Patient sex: M
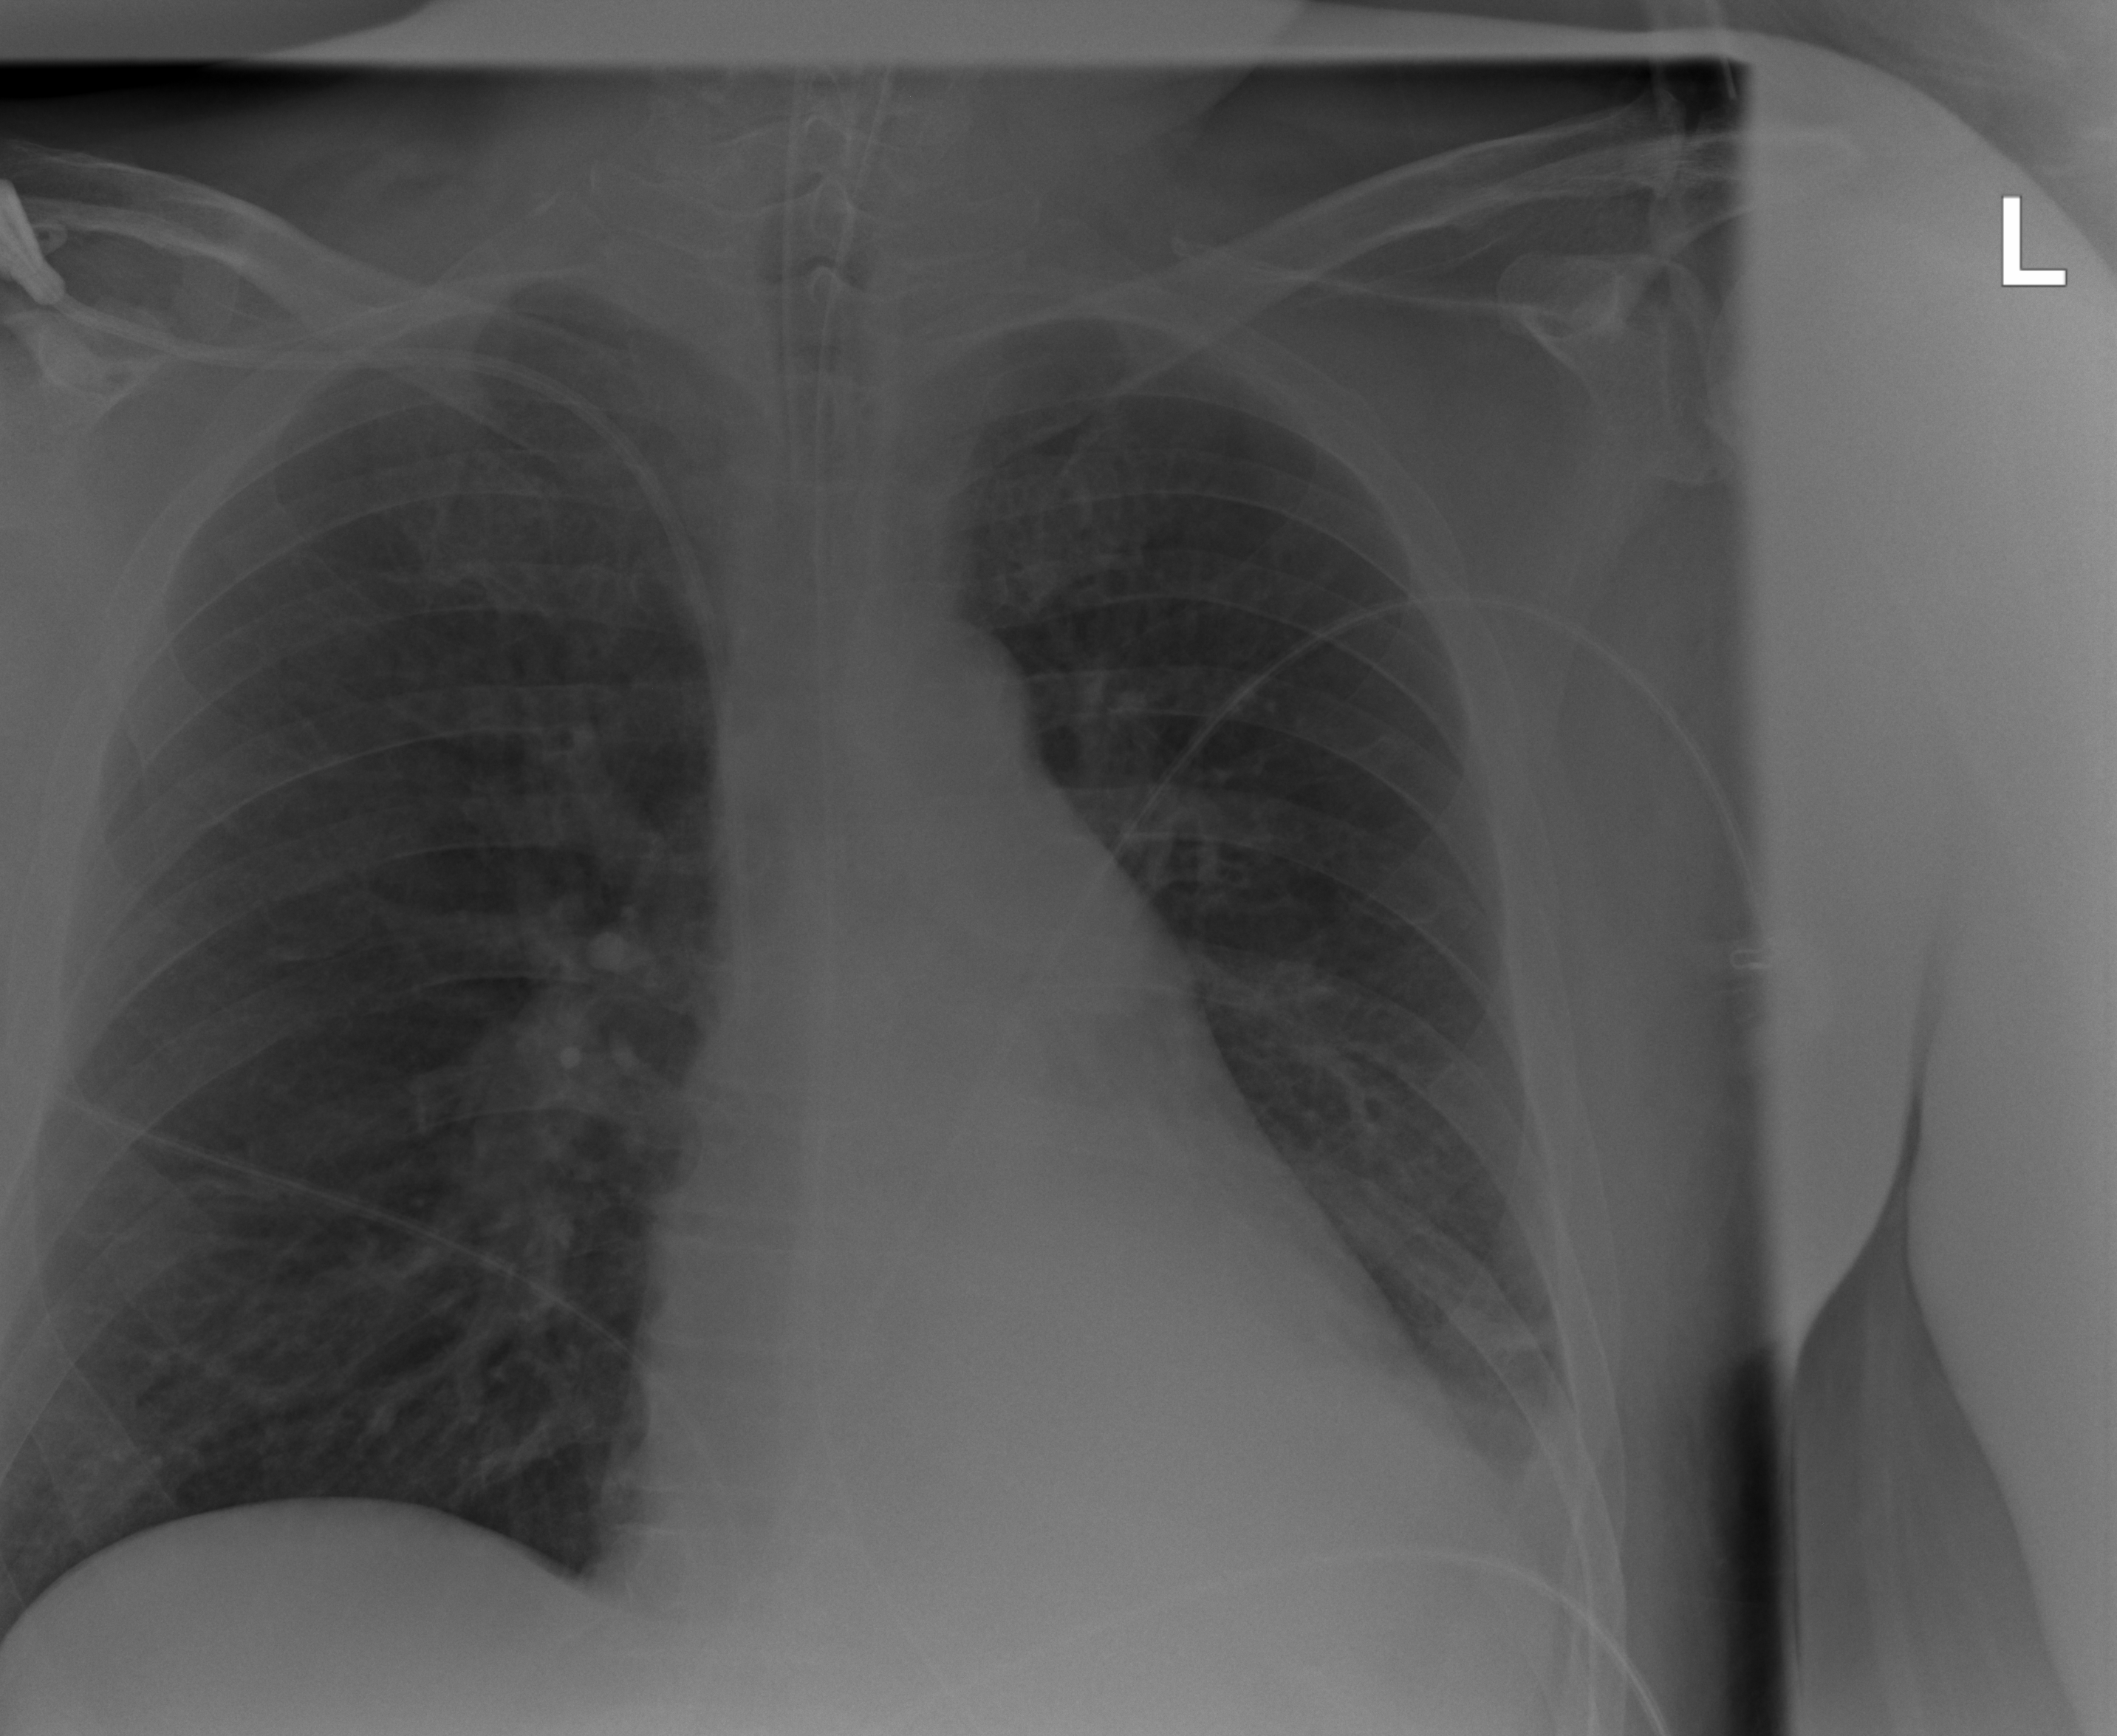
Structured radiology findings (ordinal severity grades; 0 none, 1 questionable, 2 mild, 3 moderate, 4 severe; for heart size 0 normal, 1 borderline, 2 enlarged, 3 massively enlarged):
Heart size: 2
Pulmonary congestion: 0
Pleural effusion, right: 0
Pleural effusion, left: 2
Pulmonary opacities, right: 0
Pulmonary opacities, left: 0
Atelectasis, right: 0
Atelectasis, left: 2